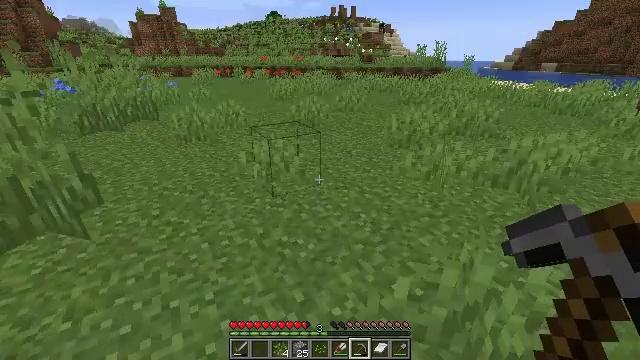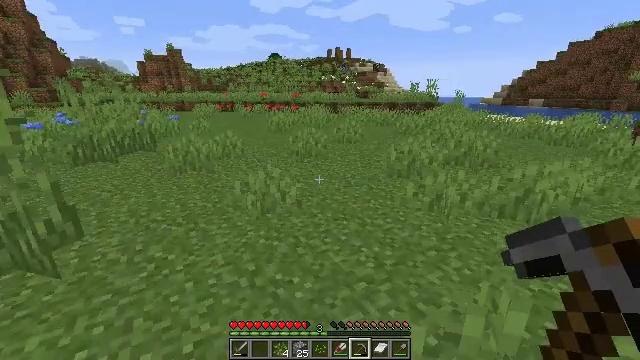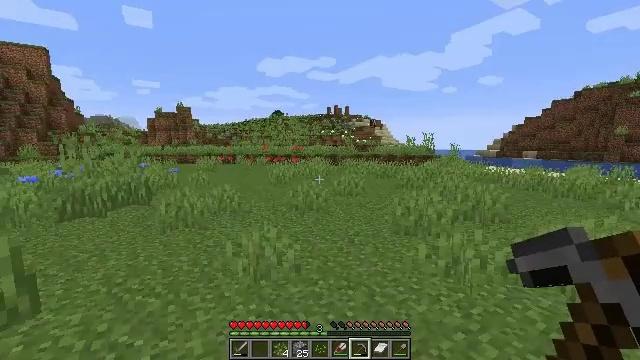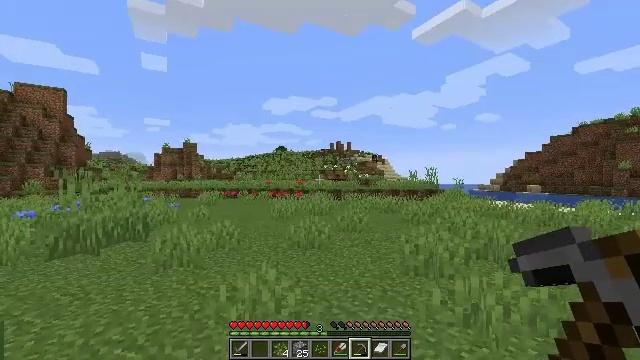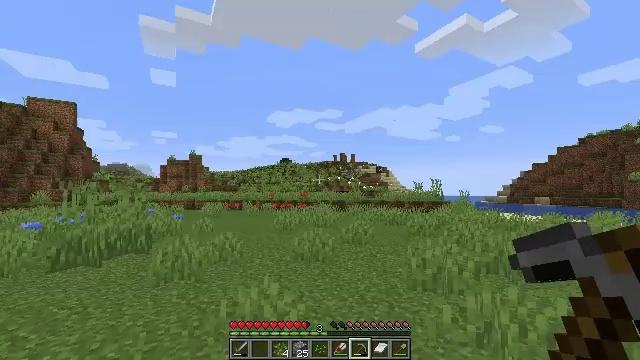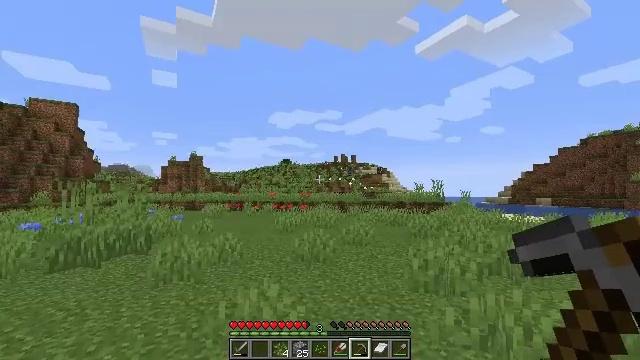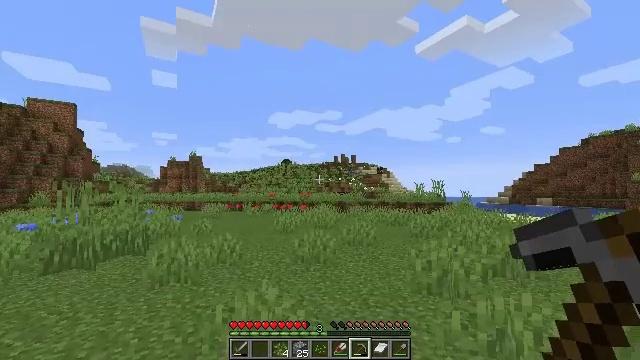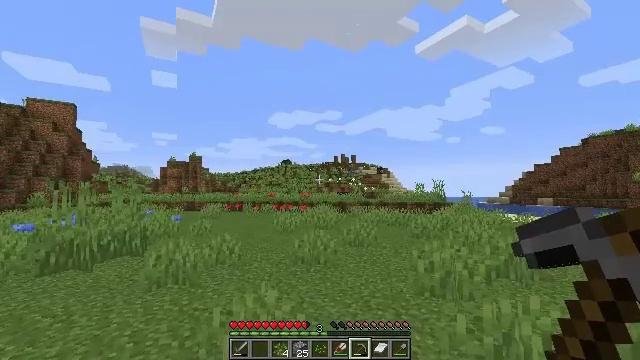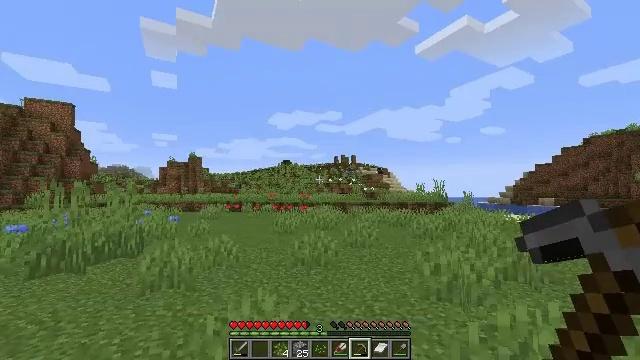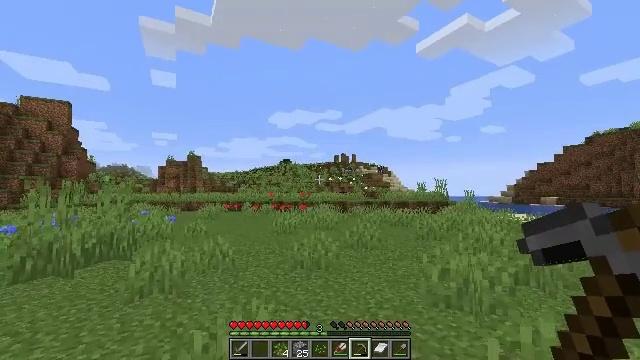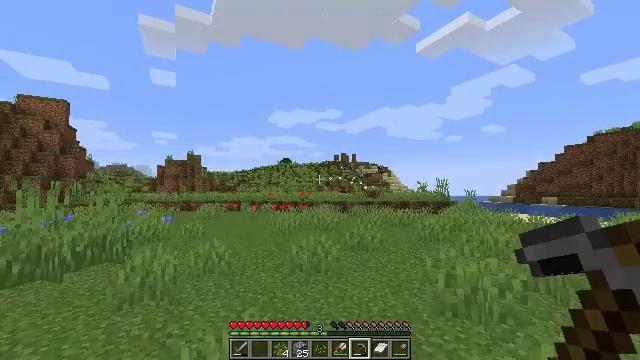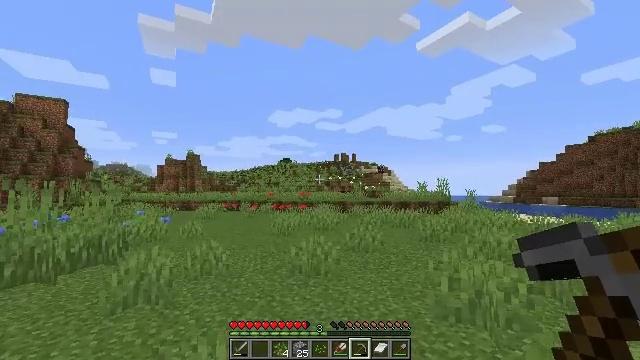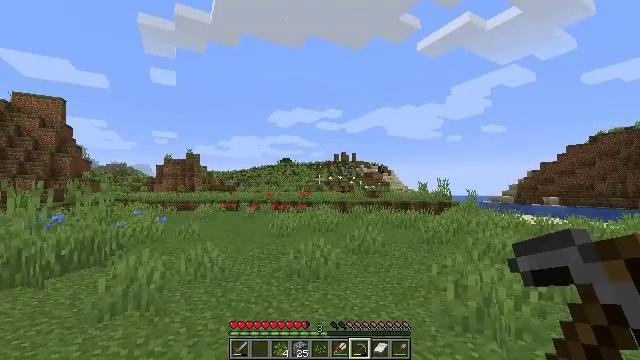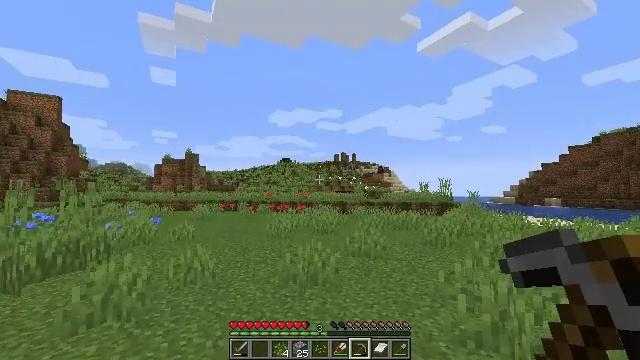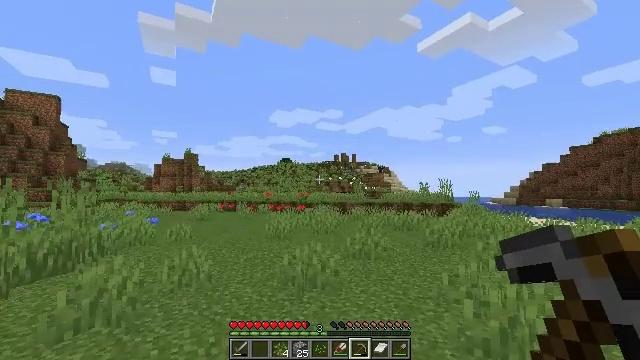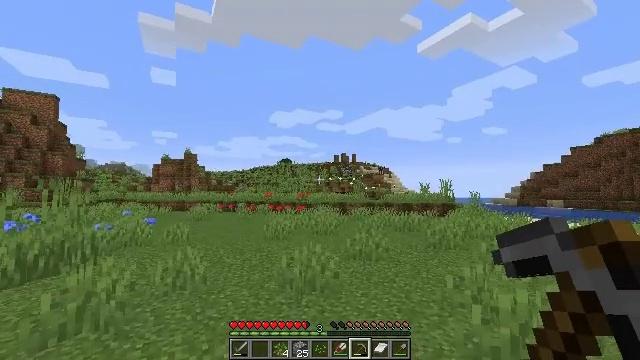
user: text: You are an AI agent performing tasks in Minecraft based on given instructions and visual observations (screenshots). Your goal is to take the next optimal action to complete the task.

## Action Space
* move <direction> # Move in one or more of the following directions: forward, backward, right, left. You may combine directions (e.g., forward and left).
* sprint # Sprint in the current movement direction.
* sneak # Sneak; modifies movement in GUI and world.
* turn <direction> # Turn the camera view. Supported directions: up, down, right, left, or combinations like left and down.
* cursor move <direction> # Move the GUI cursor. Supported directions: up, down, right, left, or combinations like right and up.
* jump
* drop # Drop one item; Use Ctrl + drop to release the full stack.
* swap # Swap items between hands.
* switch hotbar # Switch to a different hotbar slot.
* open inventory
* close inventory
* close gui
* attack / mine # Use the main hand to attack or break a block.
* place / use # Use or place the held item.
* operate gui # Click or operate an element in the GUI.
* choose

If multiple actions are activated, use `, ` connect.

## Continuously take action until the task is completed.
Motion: motion action
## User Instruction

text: Hunt fish.
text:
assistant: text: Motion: move forward, turn up
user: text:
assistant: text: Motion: move forward, turn up
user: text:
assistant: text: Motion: turn up
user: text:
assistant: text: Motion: turn up
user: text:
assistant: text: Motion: no_op
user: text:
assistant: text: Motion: move forward
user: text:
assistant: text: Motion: move forward
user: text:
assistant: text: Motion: move forward
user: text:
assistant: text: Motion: move forward
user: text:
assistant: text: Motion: move forward
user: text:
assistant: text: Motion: move forward
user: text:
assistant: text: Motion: move forward
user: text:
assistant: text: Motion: move forward
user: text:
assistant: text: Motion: move forward
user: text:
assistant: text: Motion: move forward
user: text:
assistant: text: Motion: move forward
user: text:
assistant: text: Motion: move forward
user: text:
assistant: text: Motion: move forward, turn right
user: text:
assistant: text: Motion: move forward, turn right and down
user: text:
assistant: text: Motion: move forward, turn right and down
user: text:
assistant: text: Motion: move forward, turn right
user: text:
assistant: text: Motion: move forward
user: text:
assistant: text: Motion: move forward
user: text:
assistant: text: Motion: move forward, turn down
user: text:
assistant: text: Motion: move forward
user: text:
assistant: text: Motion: move forward
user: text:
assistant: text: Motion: move forward
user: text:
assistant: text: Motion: move forward, turn down
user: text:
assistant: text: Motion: move forward, turn left and down
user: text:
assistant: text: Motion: move forward